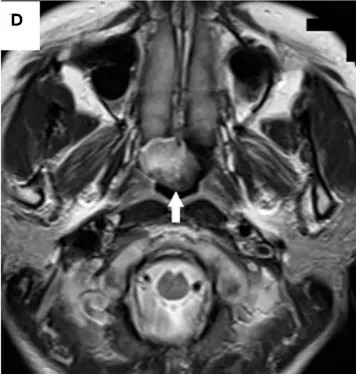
Tumor appearance on nasopharyngeal endoscopy and magnetic resonance imaging (MRI). T2-weighted magnetic resonance imaging. Of the head showed a tumor of ~20 mm in diameter located in the epipharynx originating from the posterior edge of the nasal septum without invasive or destructive findings (white arrows). T1- and T2-weighted images showed the same or slightly higher intensities compared to that of the nasal concha.
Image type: radiology (mri)